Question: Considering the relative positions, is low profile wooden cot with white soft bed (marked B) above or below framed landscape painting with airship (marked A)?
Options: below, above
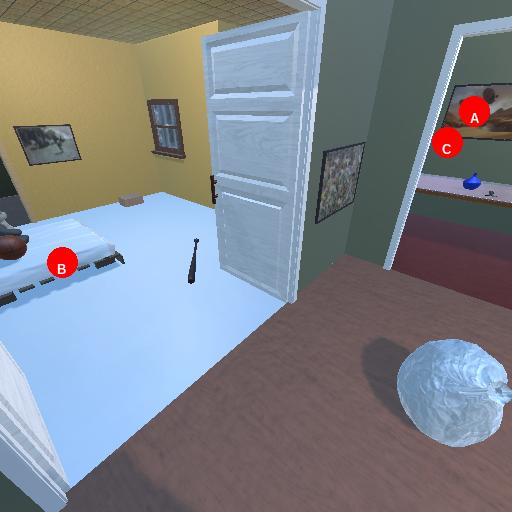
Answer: below